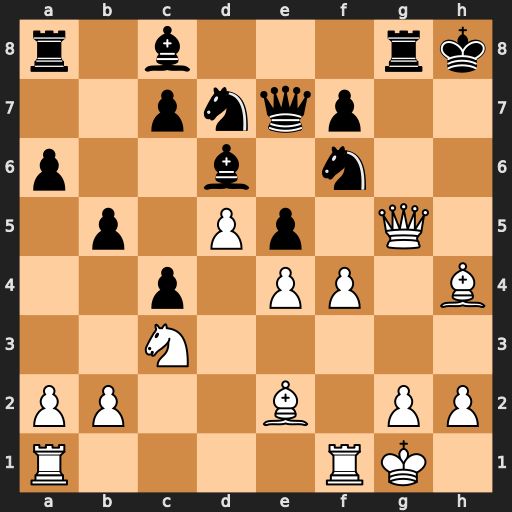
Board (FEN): r1b3rk/2pnqp2/p2b1n2/1p1Pp1Q1/2p1PP1B/2N5/PP2B1PP/R4RK1
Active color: w
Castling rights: -
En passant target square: -
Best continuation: Qh6+ Nh7 Bxe7